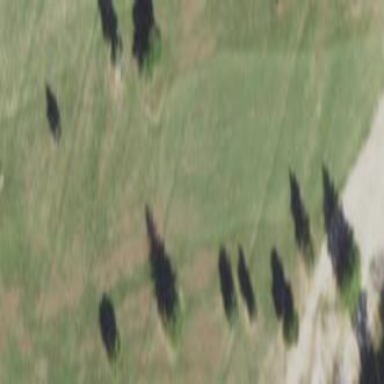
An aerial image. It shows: Grassy area designated as golf fairway.